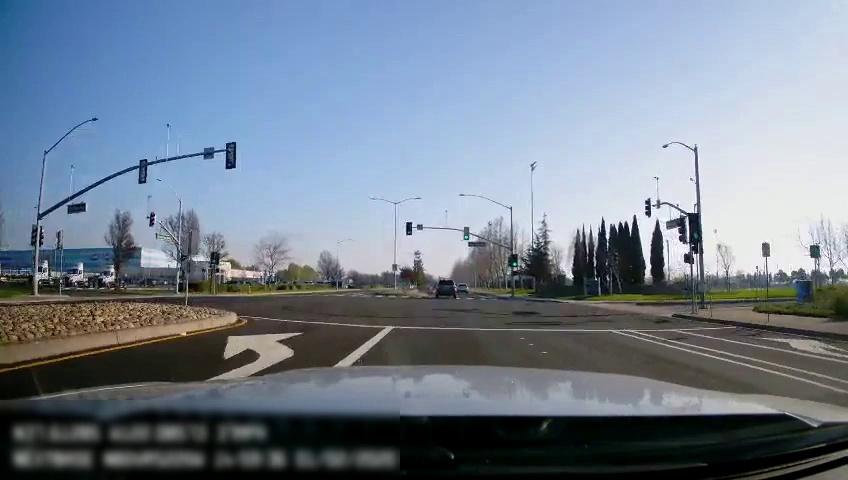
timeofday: Day
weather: Sunny
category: Drivable Space
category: Vehicles | SUV
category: Vehicles | Car
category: Lanes | Alternate Lane
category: Lanes | Alternate Lane
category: Lanes | Current Lane
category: Lanes | Current Lane
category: Lanes | Alternate Lane
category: Lanes | Alternate Lane
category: Traffic | Lights
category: Traffic | Lights
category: Traffic | Lights
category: Traffic | Lights
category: Traffic | Lights
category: Traffic | Lights
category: Traffic | Lights
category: Traffic | Lights
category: Traffic | Lights
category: Traffic | Signs
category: Traffic | Lights
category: Traffic | Lights
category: Traffic | Lights
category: Traffic | Lights
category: Traffic | Lights
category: Traffic | Lights
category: Traffic | Signs
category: Traffic | Lights
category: Traffic | Lights
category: Traffic | Signs
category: Traffic | Lights
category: Traffic | Lights